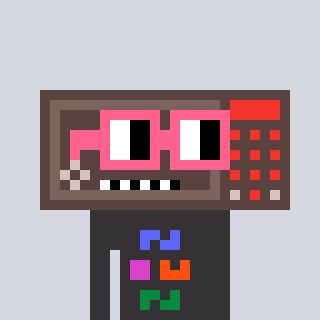
a pixel art character with square pink glasses, a wallsafe-shaped head and a grayscale-colored body on a cool background